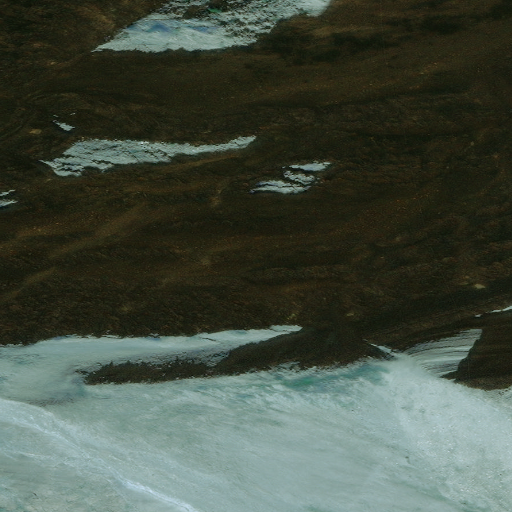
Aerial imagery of mountain in Alaska named Mount Chinitna containing only unknown